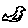
Label: bird